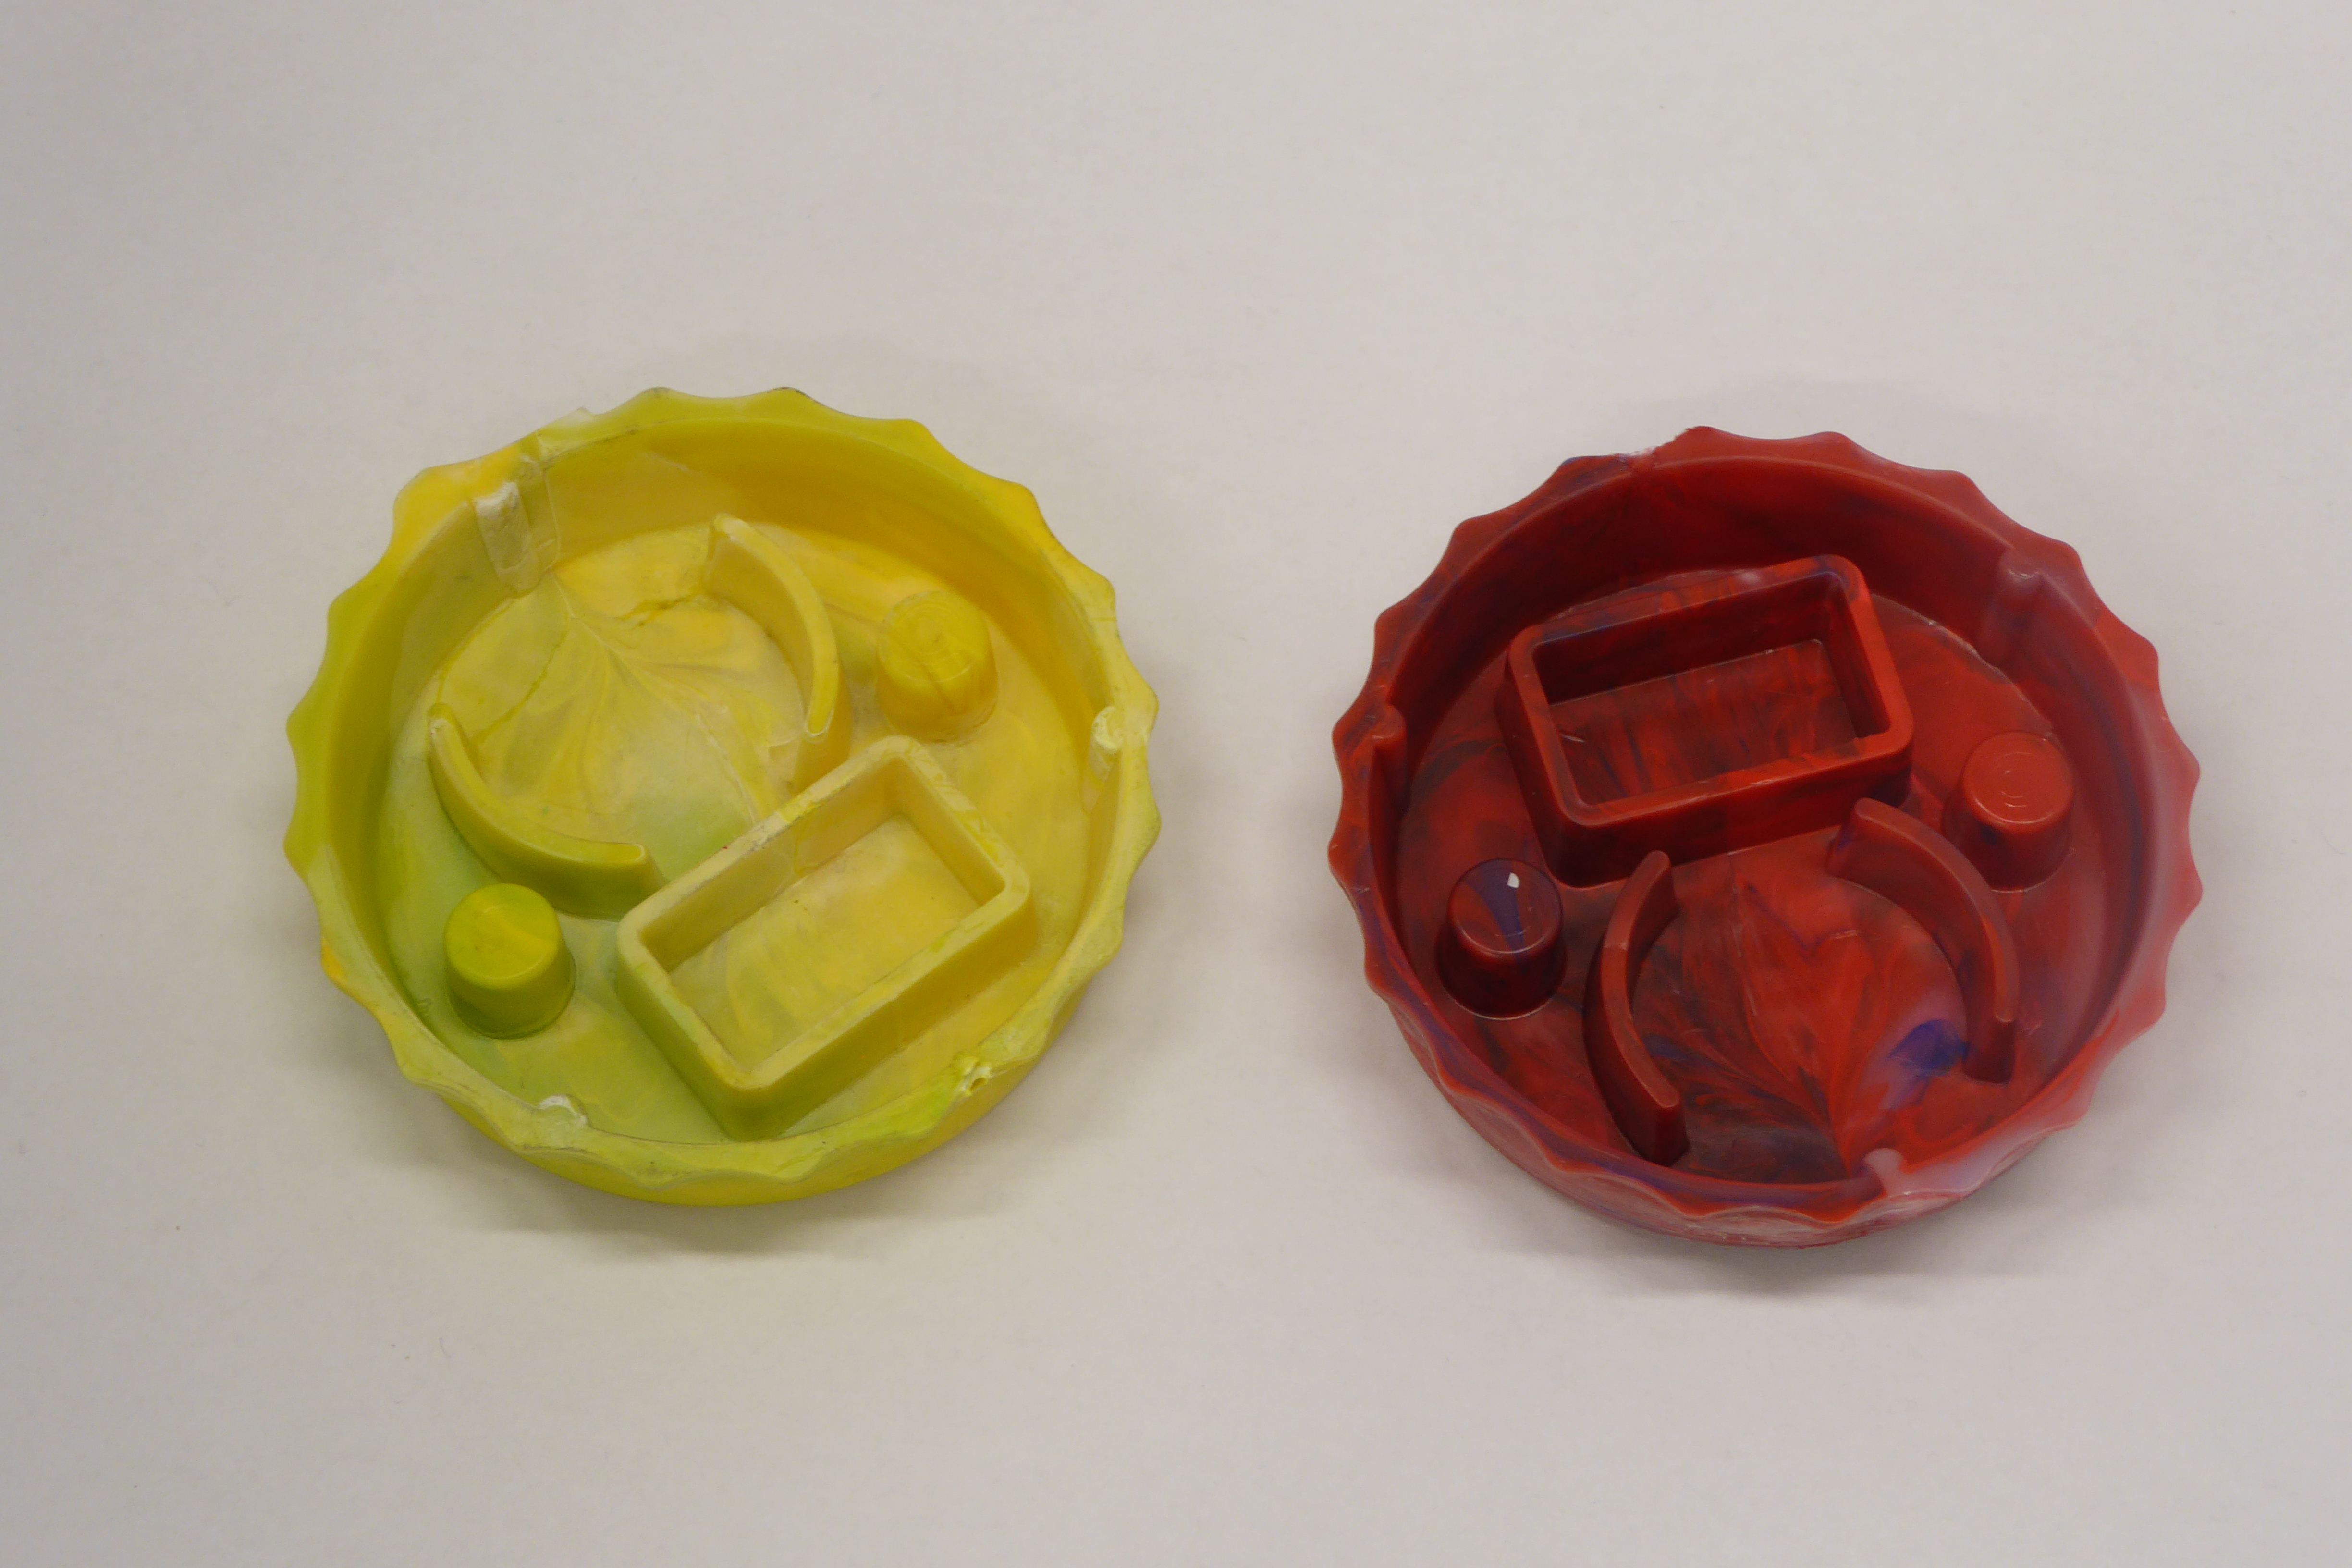
Label: Bottle Opener - Cover